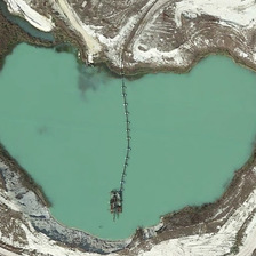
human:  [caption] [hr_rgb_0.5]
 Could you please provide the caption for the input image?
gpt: A heart-shaped pond is surrounded by several green trees.

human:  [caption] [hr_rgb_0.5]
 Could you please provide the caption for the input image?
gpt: A heart-shaped pond is surrounded by some green trees.

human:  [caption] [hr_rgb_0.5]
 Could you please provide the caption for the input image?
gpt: This is a heart-shaped lake with blue water and snow capped mountains.

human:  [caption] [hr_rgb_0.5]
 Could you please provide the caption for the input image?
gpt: This is a heart shaped lake with a blue stick, surrounded by a snowy mountain.

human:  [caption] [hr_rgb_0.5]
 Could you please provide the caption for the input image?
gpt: a heart-shaped pond is surrounded by some green trees.